Известно, что при внесении незаряженной проводящей сферы в однородное электрическое поле напряженностью $E_0$, напряженность поля вблизи точки $А$ оказывается равной $3E_0$, а напряженность поля вблизи точки $Б$ становится равной нулю (см. рис).
Определите напряженность поля возле точки $В$.
Найдите полный заряд, индуцированный на полусфере $БАБ$. Радиус сферы $R$.
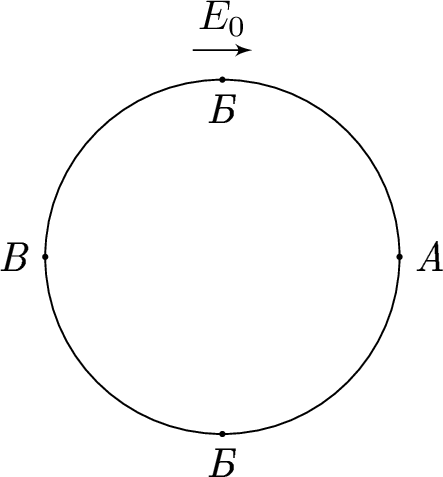
Темы:
T, Электричество, Электростатика, Напряженность, Всероссийские